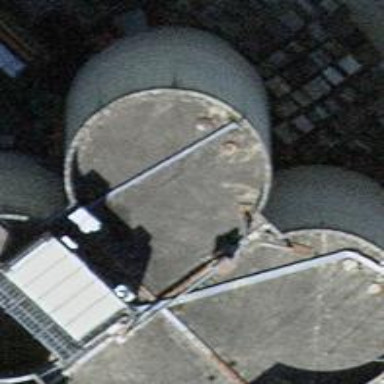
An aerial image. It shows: Storage tank that resembles silo building.